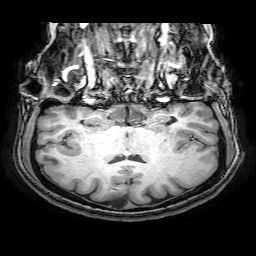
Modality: T1w
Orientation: sagittal
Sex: female
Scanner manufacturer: philips
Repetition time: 0.008136 s
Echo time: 0.00372 s